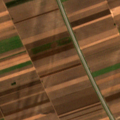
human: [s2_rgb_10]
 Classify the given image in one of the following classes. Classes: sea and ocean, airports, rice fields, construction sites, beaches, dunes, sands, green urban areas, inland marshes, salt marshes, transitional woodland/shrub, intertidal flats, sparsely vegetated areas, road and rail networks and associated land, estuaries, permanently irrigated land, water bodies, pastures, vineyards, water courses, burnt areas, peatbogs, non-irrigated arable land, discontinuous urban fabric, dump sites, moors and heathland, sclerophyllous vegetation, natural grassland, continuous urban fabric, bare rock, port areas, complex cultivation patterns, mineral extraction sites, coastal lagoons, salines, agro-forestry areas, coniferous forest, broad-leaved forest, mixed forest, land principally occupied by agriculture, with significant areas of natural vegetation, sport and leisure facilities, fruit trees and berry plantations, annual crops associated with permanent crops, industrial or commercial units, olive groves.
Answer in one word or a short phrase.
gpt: non-irrigated arable land